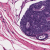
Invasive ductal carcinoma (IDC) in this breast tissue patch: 0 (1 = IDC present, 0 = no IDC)